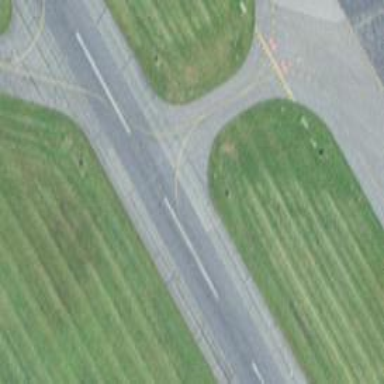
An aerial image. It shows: Image of taxiway at airport.